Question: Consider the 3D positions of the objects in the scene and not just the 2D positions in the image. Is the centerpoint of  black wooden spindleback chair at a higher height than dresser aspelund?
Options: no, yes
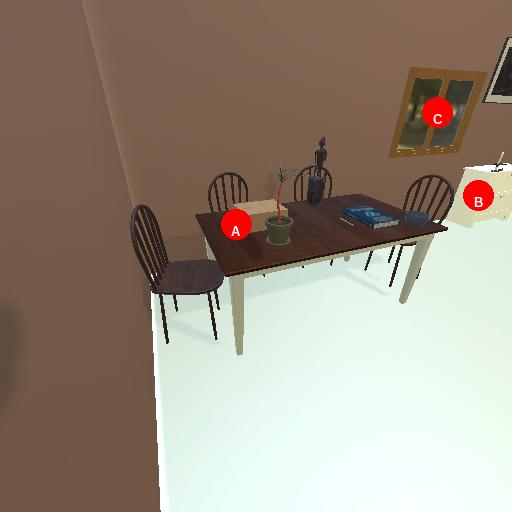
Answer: no